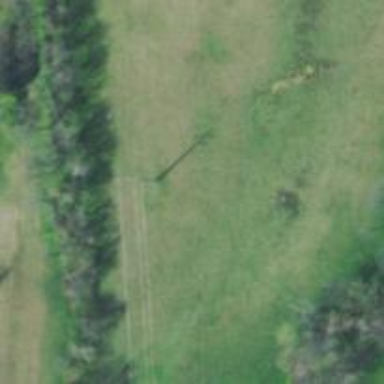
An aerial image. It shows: Power pole.